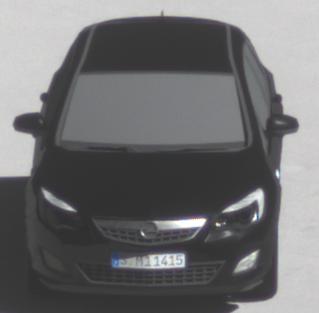
Make: Opel
Model: Astra 1.4 ecoFlex
Detailed model: Astra (J)
Model produced from: 2009/12
Model produced until: 2010/12
Doors: 5
Color: black
Road condition: dry road
Daytime: morning or afternoon
Contrast: high contrast